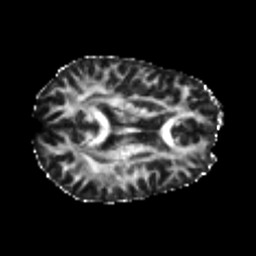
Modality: FA
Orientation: axial
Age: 25
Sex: male
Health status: healthy
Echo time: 0.074 s